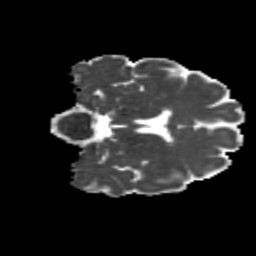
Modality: MD
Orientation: coronal
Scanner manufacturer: siemens
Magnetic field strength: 3 T
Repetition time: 4.16 s
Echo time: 0.0806 s